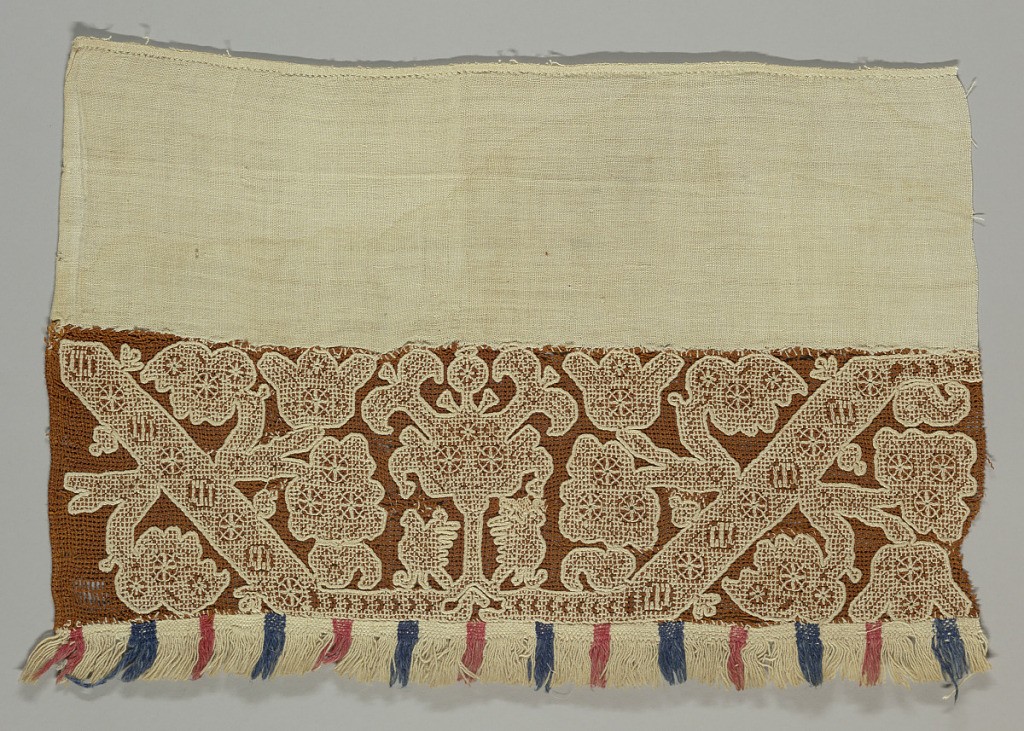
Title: Fragment
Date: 16th–17th century
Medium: linen Technique: needlework on gauze weave
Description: Fragment of a fringed border with white embroidery on reddish-brown gauze.